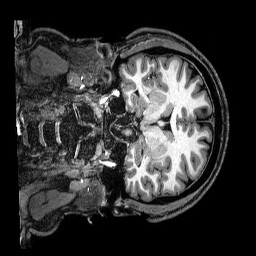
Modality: T1w
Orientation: coronal
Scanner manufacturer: philips
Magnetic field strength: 3 T
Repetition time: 2.5 s
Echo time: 0.0057 s